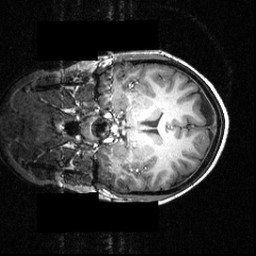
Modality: T1w
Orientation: coronal
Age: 25
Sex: female
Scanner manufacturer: siemens
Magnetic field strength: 3.951 T
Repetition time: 1.5 s
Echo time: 0.00335 s